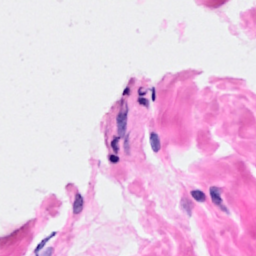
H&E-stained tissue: Breast